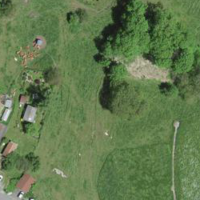
EUNIS habitat code: 24
Species observed at this site:
Daphne laureola